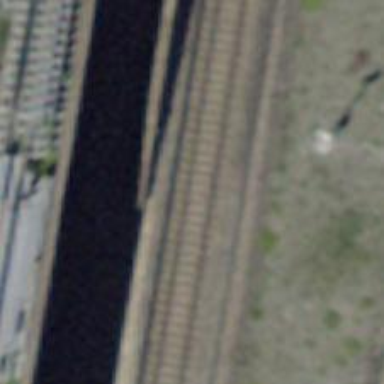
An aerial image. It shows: Railway with electrified contact lines.